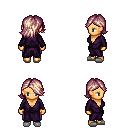
a pixel art fantasy rpg character, female body template, human, tanned skin, purple robe, magenta pants, white blonde swoop hairstyle, white slippers, four views (front, back, left, right), 2x2 character sprite sheet, small pixel art, hard edges, no anti-aliasing